Question: After trying all of <URL> possibility, still, have this error message:
'''
SQLSTATE[HY000]: General error: 1824 Failed to open the referenced table 'categories'
(SQL: alter table 'users' add constraint 'users_category_id_foreign' foreign key
('category_id') references 'categories' ('id') on delete cascade)
'''
The code of relation in migration:
'''
$table->unsignedBigInteger('category_id');
$table->foreign('category_id')->references('id')->on('categories')->onDelete('cascade');
'''
The image of the table:

Help :(
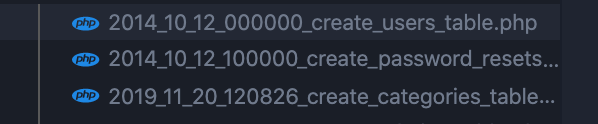
Answer: Remove those lines from the 'create_users_table' migration and add this to the 'create_categories_table'.
'''
// function up() below the Schema::create('categories'..
Schema::table('users', function (Blueprint $table) {
$table->unsignedBigInteger('category_id')->nullable();
$table->foreign('category_id')->references('id')->on('categories')->onDelete('cascade');
});
'''
I made it 'nullable' because again, you are adding it to an existing table, so if you happen to have any users in the table, the migration will fail again if there is no default value.